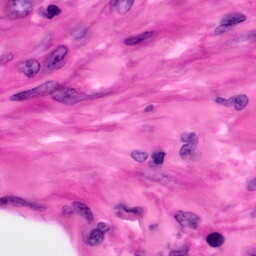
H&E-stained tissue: Pancreatic